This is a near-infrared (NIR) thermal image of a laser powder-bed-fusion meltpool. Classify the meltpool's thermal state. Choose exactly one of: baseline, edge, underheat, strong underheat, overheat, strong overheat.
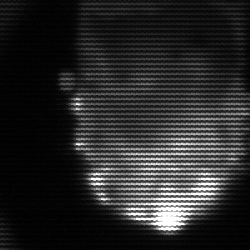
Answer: baseline